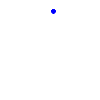
Particle: pion